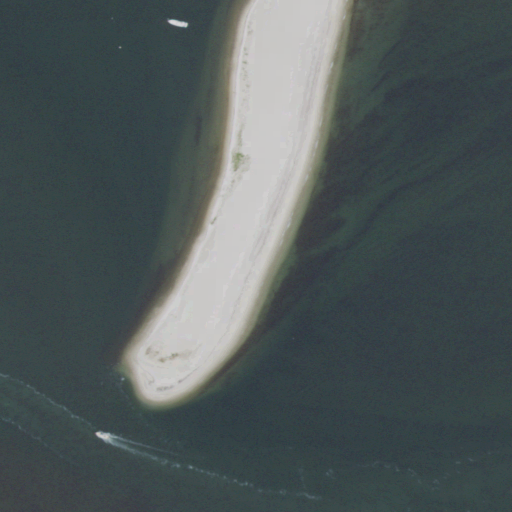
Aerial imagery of cape in New York named Reel Point containing open water, barren land, and herbaceous wetlands